Question: Hello Everyone,
I am using amazon s3 bucket in a site. And in the amazon SDK for PHP given <URL>. And as per the instruction, i tried to view this page after set the values of 'key' and 'secret' values. '_samples/cli-s3_get_urls_for_uploads.php' which is showing the error as follows.

Any help regarding this to solve the issue would be greatly appreciated.
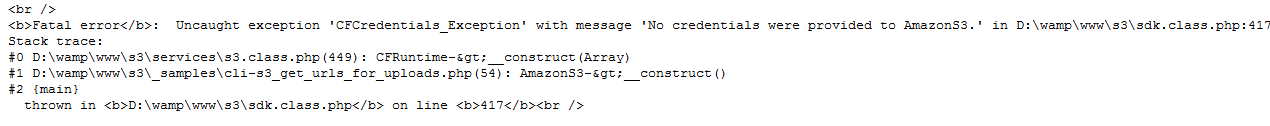
Answer: From <URL>:
>
1. Navigate to the config-sample.inc.php file in the SDK directory, and rename it to config.inc.php.